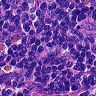
Metastatic tissue present: no